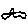
Label: bird